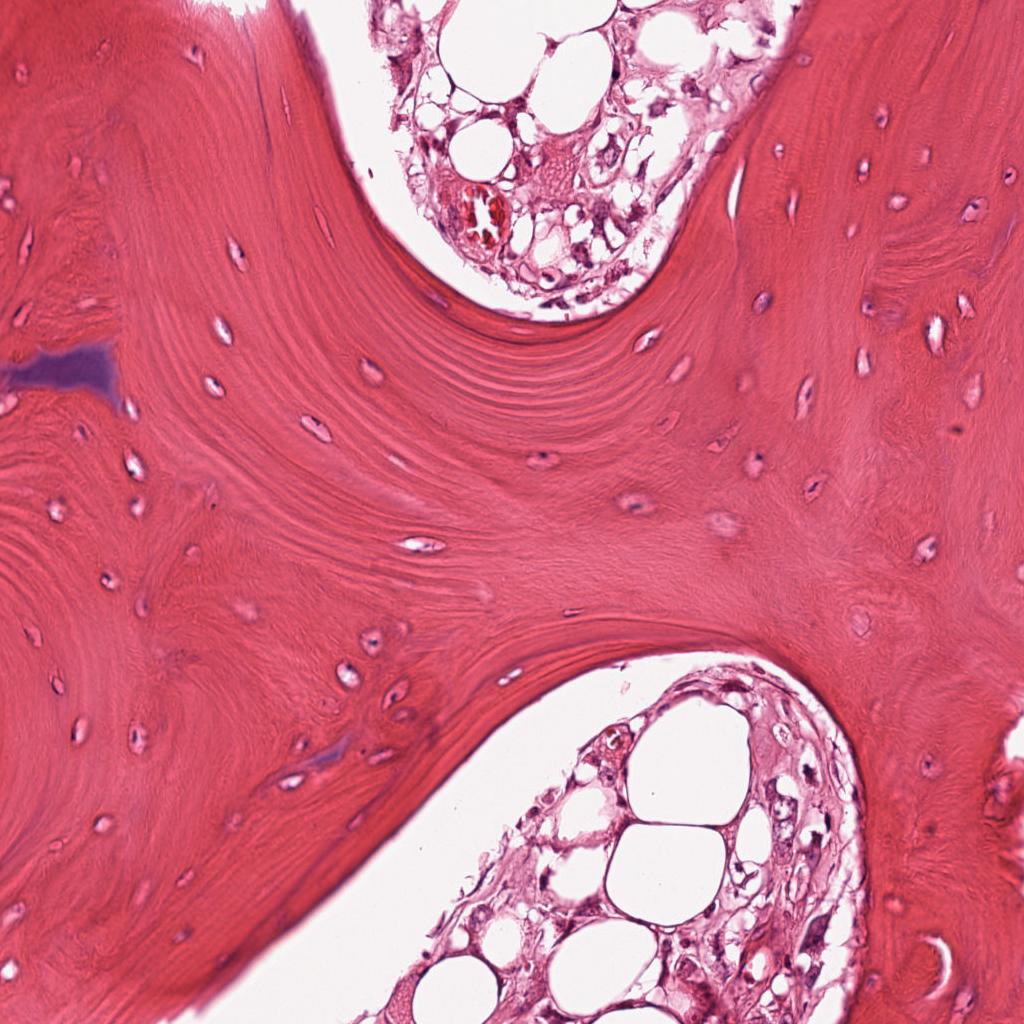
Label: Viable